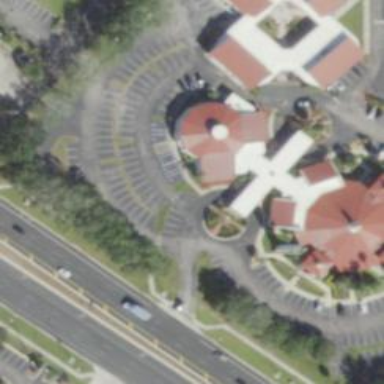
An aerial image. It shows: Parking space is available.